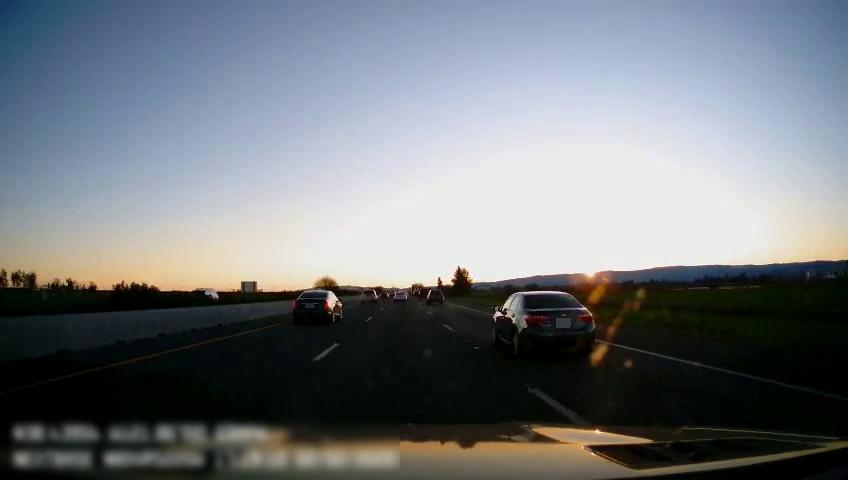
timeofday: Dusk/Dawn/Twilight
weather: Sunny
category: Drivable Space
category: Vehicles | SUV
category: Vehicles | Truck
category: Vehicles | Truck
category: Vehicles | SUV
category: Vehicles | Car
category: Vehicles | Car
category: Vehicles | SUV
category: Vehicles | Car
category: Vehicles | Car
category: Lanes | Current Lane
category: Lanes | Alternate Lane
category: Lanes | Alternate Lane
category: Lanes | Alternate Lane